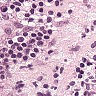
Metastatic tissue present: yes